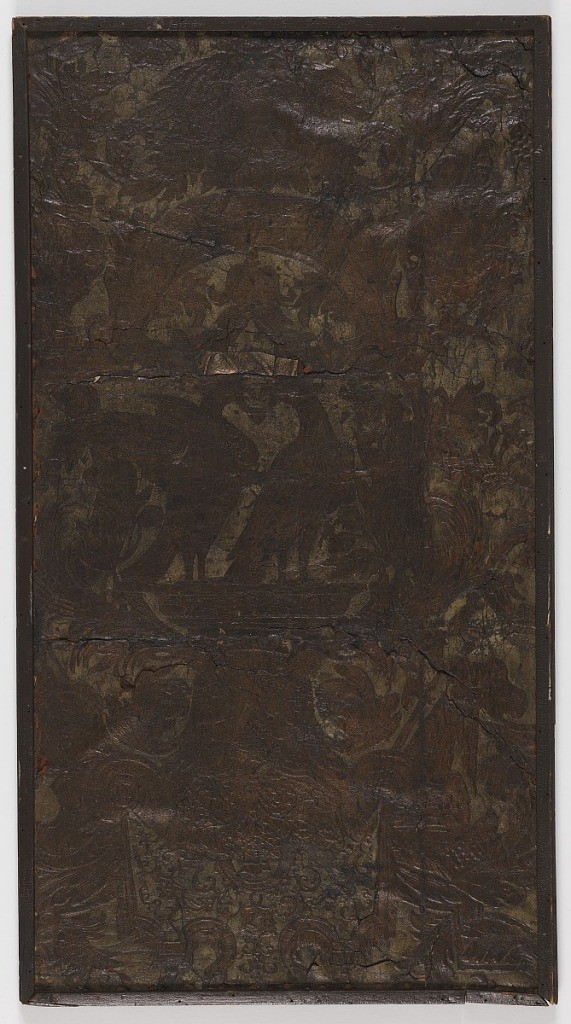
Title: Sidewall
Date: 1720
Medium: Leather, stamped, silvered, varnished, painted
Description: Stamped field, varnished silver; scrollwork and foliage in green and red, flowers in red, blue and white.